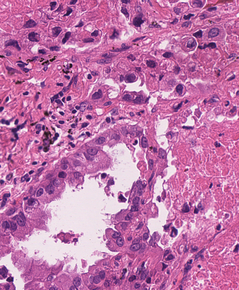
Tumor epithelial tissue: yes
Tumor-associated stroma tissue: yes
Normal tissue: no